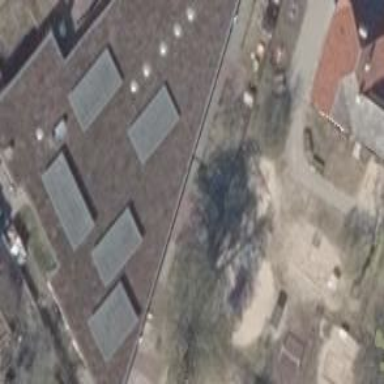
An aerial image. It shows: View of roof of building.